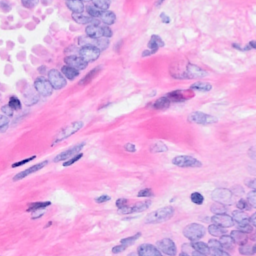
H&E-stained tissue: Breast